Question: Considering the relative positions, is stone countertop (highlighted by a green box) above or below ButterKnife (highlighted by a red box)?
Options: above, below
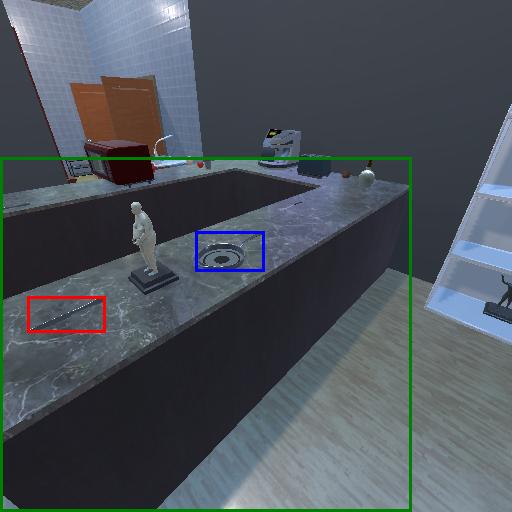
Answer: above